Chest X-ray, AP view. Patient: 9 years old, sex M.
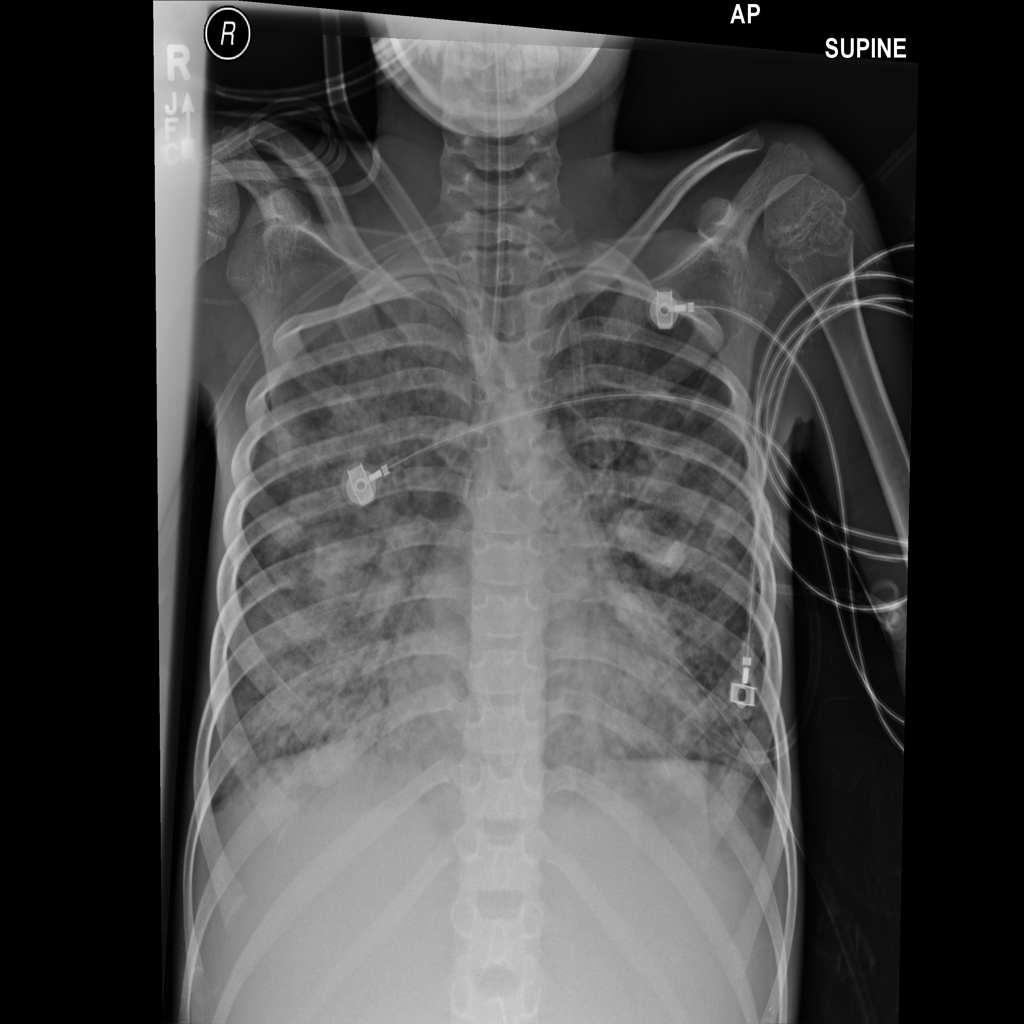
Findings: Edema, Infiltration, Nodule